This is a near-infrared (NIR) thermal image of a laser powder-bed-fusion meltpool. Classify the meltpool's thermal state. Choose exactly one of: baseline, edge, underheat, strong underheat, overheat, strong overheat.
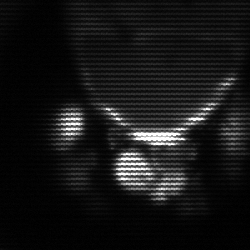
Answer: baseline